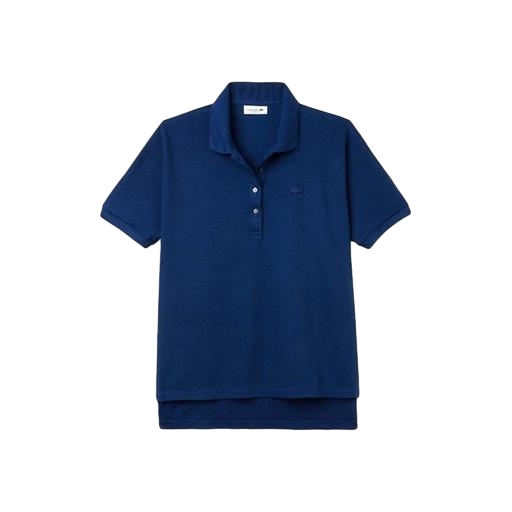
blue skinny-fit polo shirt, blue women's piqué shirt, skinny-fit polo shirt, white background